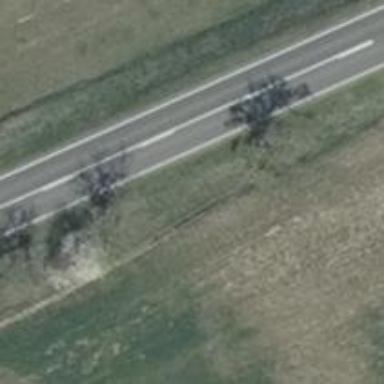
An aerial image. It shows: Secondary road with asphalt surface.